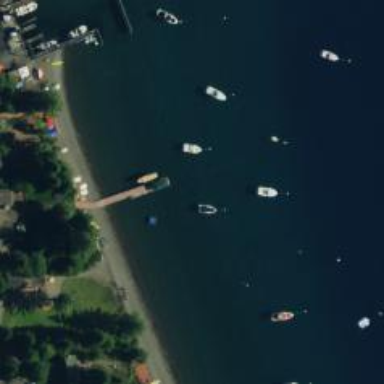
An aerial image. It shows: Man-made pier.